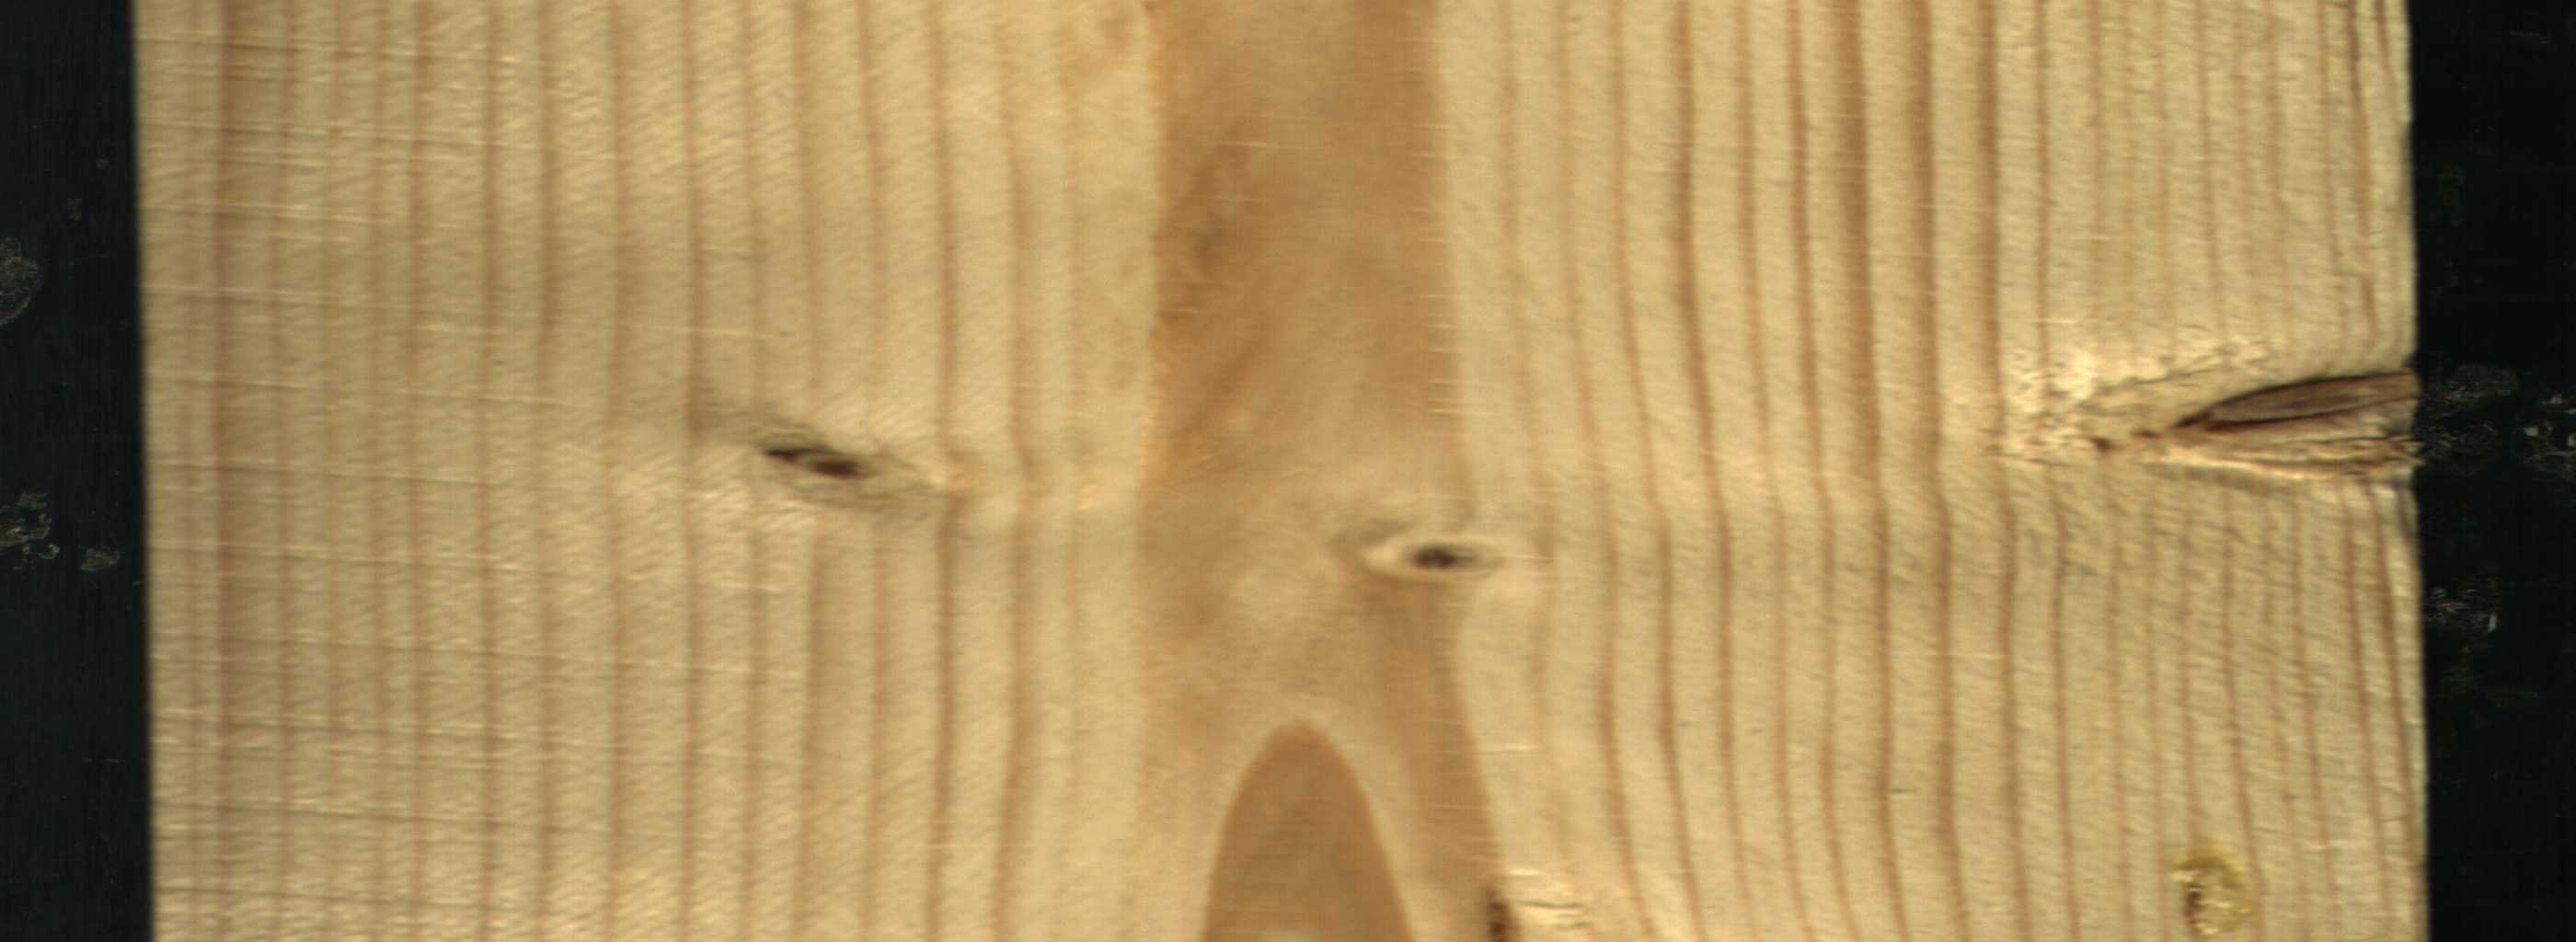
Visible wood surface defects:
resin
resin
Dead_Knot
Live_Knot
Live_Knot